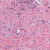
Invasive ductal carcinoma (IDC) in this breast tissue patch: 1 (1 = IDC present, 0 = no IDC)